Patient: sex M, age 62
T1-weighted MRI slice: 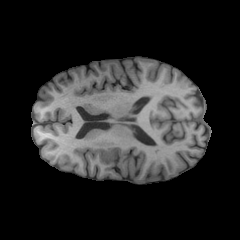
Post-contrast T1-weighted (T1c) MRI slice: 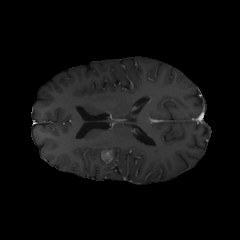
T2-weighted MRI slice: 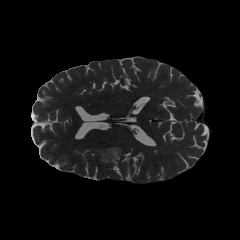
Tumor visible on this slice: yes
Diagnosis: Glioblastoma, IDH-wildtype
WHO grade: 4